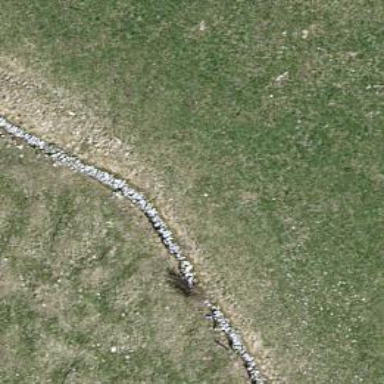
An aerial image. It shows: Wall is shown in the image.